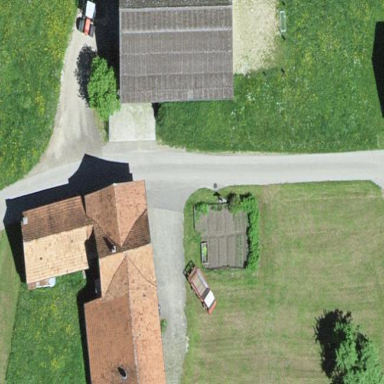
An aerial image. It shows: Farmyard area.